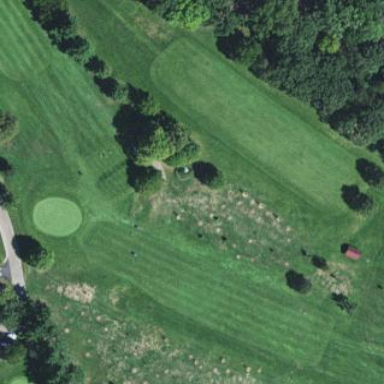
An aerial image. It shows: Golf fairway surrounded by grass.